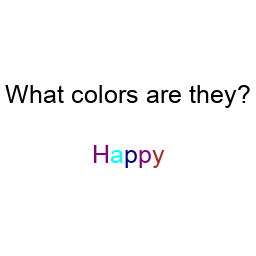
Color: purple, cyan, navy, purple, brown
Background color: white
Question text color: black